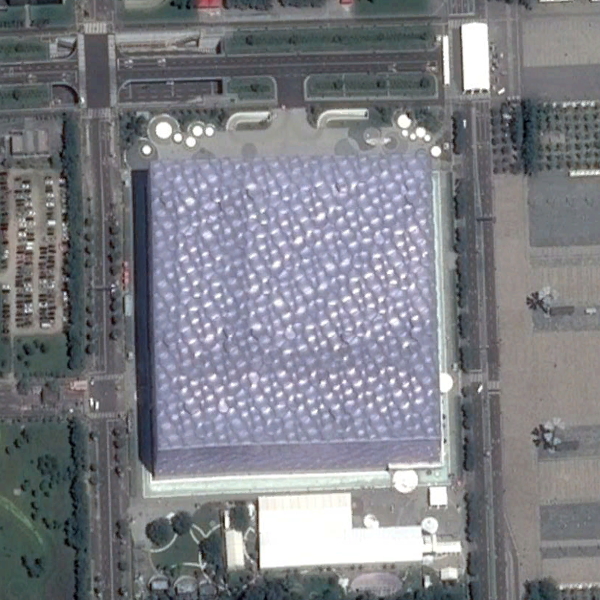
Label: Center